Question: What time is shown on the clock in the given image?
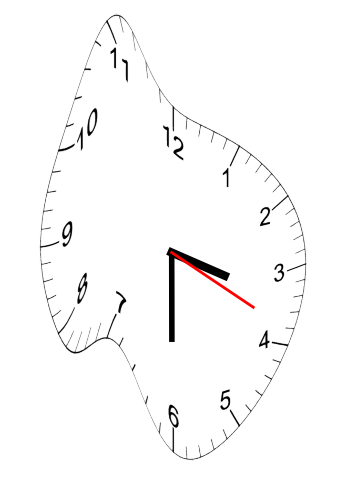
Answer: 03:30:19